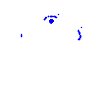
Particle: pion